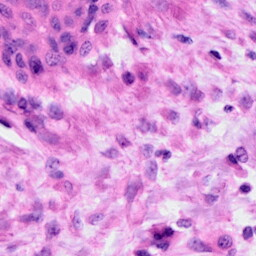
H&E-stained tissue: Cervix